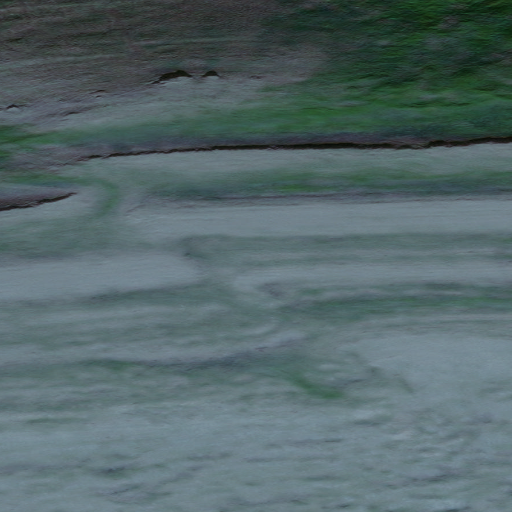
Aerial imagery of mountain in Alaska named Fortress Mountain containing only unknown